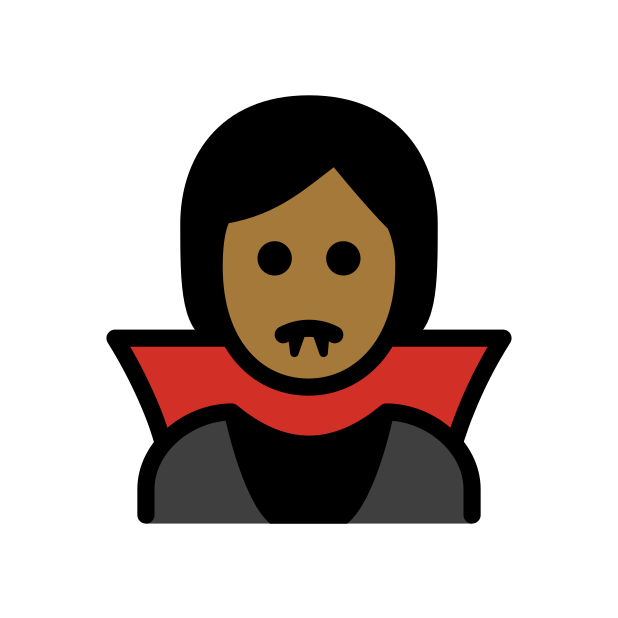
vampire: medium-dark skin tone